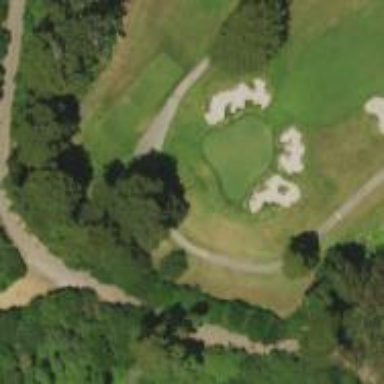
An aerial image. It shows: Golf hole.